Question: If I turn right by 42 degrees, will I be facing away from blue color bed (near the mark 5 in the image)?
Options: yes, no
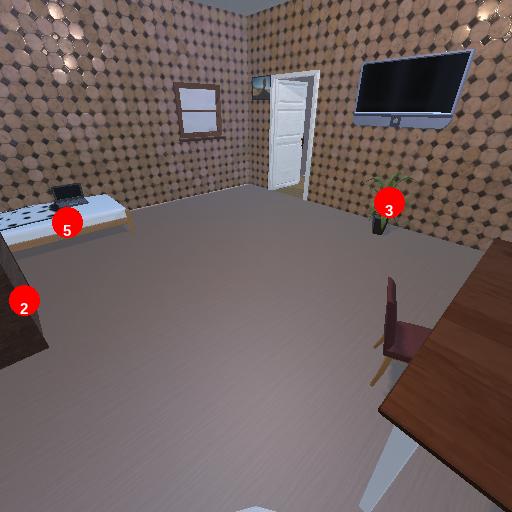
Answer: yes